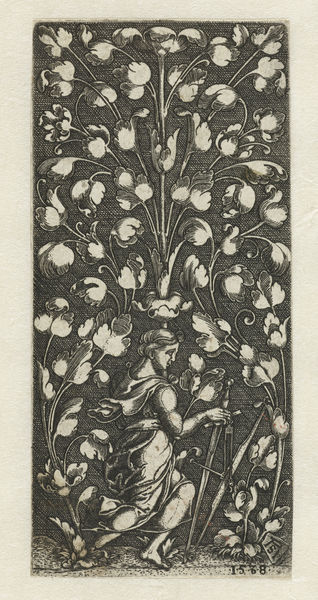
Titel: Ornament met personificatie van de Gerechtigheid
Künstler: Monogrammist AS (Duits; graveur)
Standort: Amsterdam
Institution: Rijksmuseum
Schlagwörter: homme, flowers, blanc, noir, girl, garden, fleurs, fleur, leaves, enfant, epee, durer, jambes, soldat, dürer, plant, plants, chevalerie, arabesque